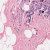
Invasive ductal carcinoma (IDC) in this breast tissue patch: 0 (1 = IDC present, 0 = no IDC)